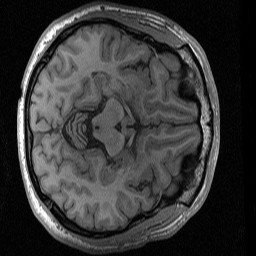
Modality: T1w
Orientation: axial